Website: lowes
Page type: order-tracking
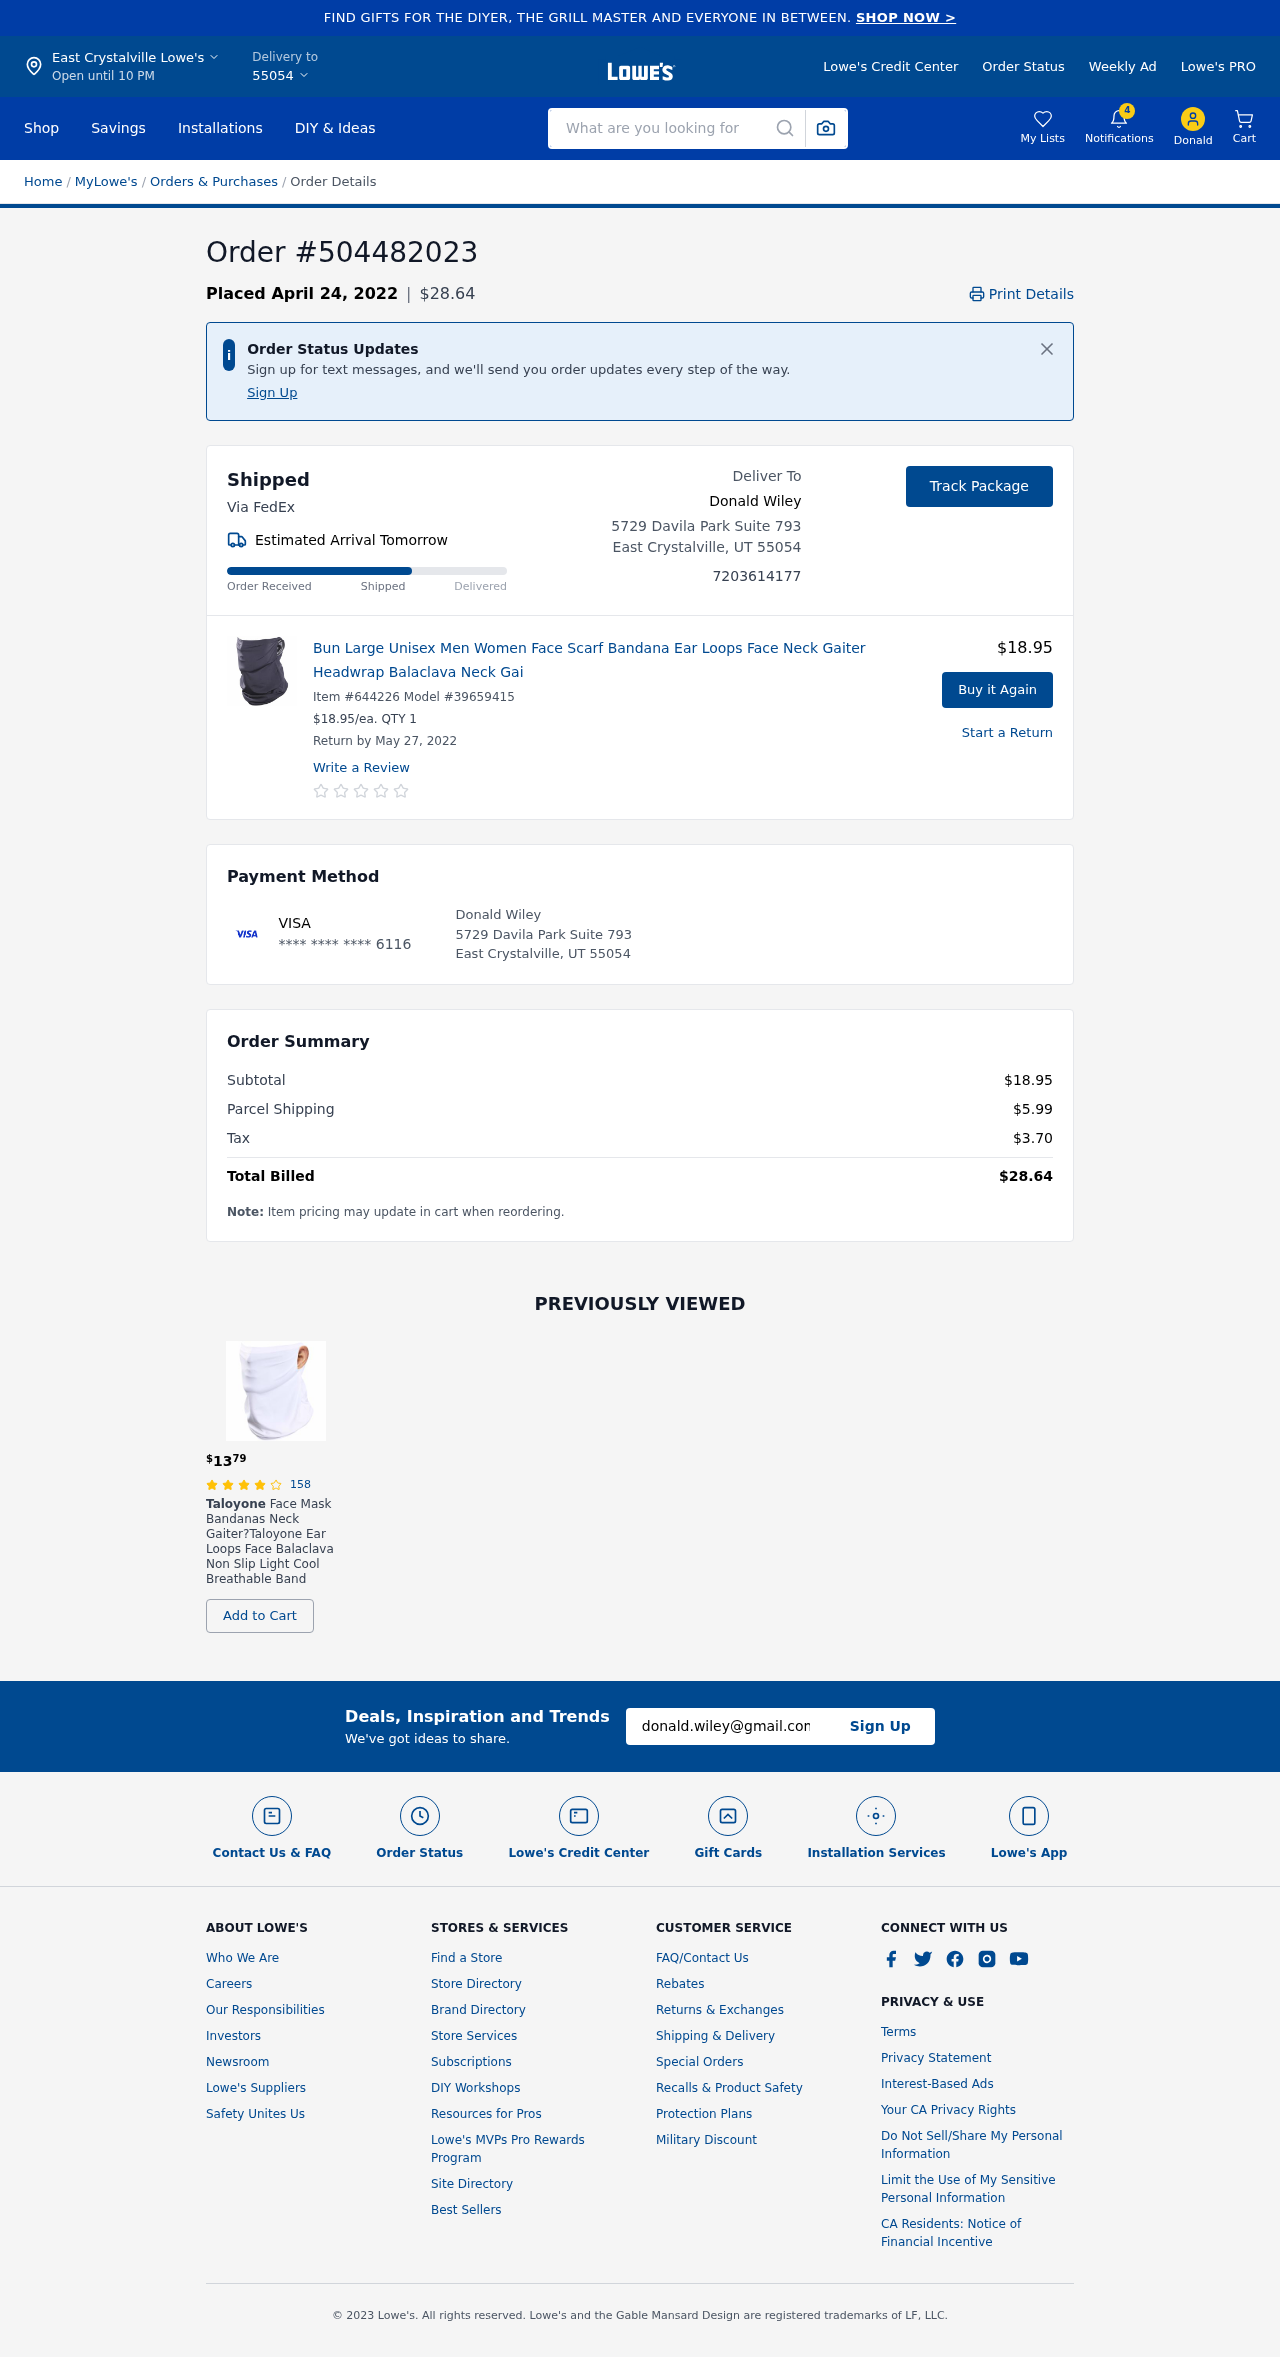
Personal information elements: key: PII_CARD_LAST4
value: **** **** **** 6116
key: PII_CARD_TYPE
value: VISA
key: PII_CITY
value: East Crystalville Lowe's
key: PII_CITY
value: East Crystalville
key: PII_CITY_STATE_ZIP
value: East Crystalville, UT 55054
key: PII_EMAIL
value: donald.wiley@gmail.com
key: PII_FIRSTNAME
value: Donald
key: PII_FULLNAME
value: Donald Wiley
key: PII_PHONE
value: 7203614177
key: PII_POSTCODE
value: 55054
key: PII_STREET
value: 5729 Davila Park Suite 793
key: PII_FULLNAME2
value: Donald Wiley
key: PII_STATE_ABBR
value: UT
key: PII_POSTCODE_FULL
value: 55054
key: PII_CITY_STATE
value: East Crystalville, UT
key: PII_POSTCODE_NUMERIC
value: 55054
Product elements: key: PRODUCT1_NAME
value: Bun Large Unisex Men Women Face Scarf Bandana Ear Loops Face Neck Gaiter Headwrap Balaclava Neck Gai
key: PRODUCT1_PRICE
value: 18.95
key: PRODUCT1_QUANTITY
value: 1
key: PRODUCT2_BRAND
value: Taloyone
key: PRODUCT2_NAME
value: Face Mask Bandanas Neck Gaiter?Taloyone Ear Loops Face Balaclava Non Slip Light Cool Breathable Band
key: PRODUCT2_NUM_RATINGS
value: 158
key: PRODUCT2_PRICE
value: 13.79
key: PRODUCT2_RATING
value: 4
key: PRODUCT1_ITEM
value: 644226
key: PRODUCT1_MODEL
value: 39659415
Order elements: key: ORDER_ID
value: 504482023
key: ORDER_DATE
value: Placed April 24, 2022
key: ORDER_TOTAL
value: $28.64
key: ORDER_DELIVERY_DATE
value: Estimated Arrival Tomorrow
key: ORDER_RETURN_BY_DATE
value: Return by May 27, 2022
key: ORDER_SUBTOTAL
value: $18.95
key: ORDER_SHIPPING_COST
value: $5.99
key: ORDER_TAX
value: $3.70
Search elements: key: HEADER_SEARCH
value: What are you looking for
Other elements: key: NOTIFICATION_COUNT
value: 4